Question: I am trying to convert the authentication for my application from forms authentication to windows authentication.
Having made the conversion and deployed to test server, I find that I have access, but 2 colleagues in the same security group do not. They get to the site, but are prompted for login+password. The security groups are set up in AD and are used as roles.
I am very confused about this, I am not sure what to do next to try and fix this.
So for more details. My web.config is set as follows:
'''
<authentication mode="Windows" />
<authorization>
<deny users="?" />
</authorization>
'''
The controller containing the first page is set to
'''
[Authorize(Roles = @"domain\Role1, domain\Role2, domain\Role3")]
public class ContractController : BaseController
'''
(the role names have changed).
Myself and my 2 colleagues are set to Role 3.
IIS on the test server for this project is set to:

So what else do I need to do to get this to work?
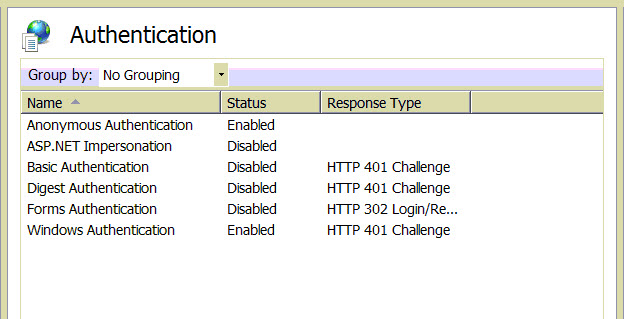
Answer: The problem I found was that the folder where the project has been deployed to needs to have it's security settings reset to include the 3 roles.